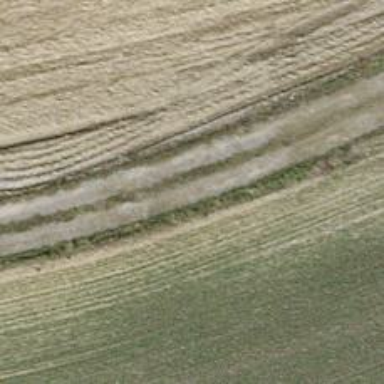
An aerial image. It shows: Track road with grade3 tracktype.